Aerial crown-view tile of a tropical tree (Barro Colorado Island, Panama), acquired 20250414:
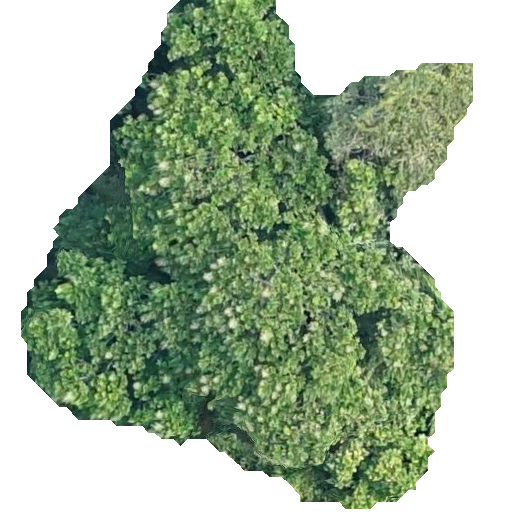
Species: Anacardium excelsum
GBIF accepted scientific name: Anacardium excelsum
Crown area: 229.233 m²